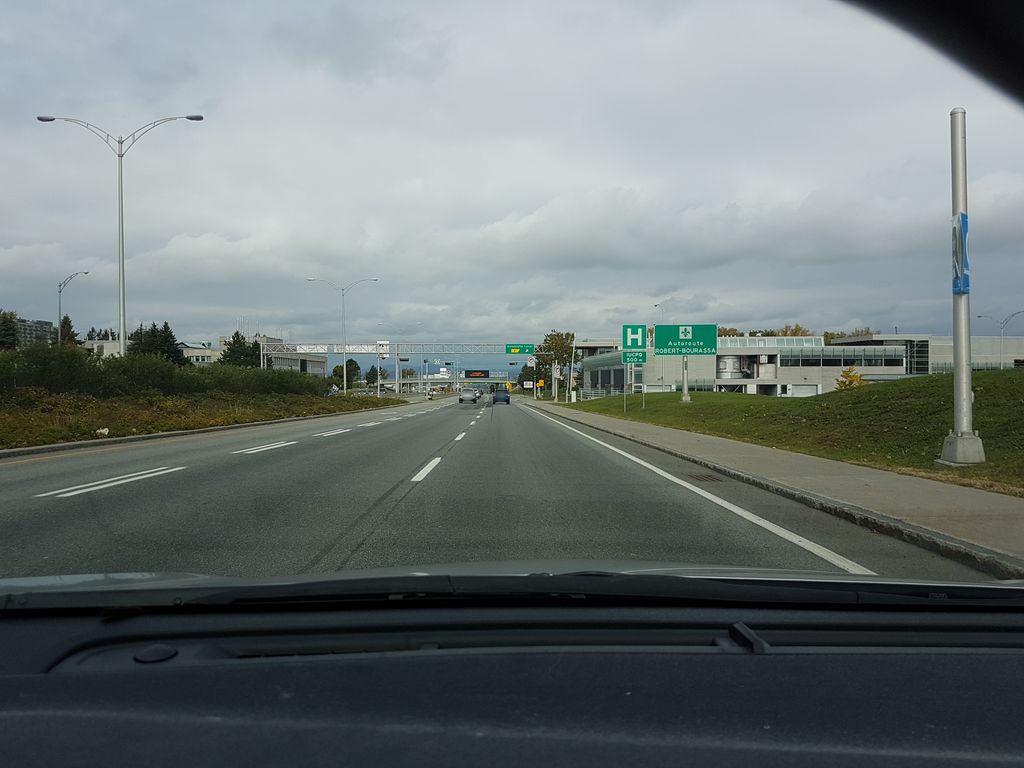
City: quebec_city